Question: Our setup runs vcredist_x86.exe with Parameter <URL>. This works on all of our test systems, but unfortunately the installation still shows a message on a customer computer.
Please look at the image below - does anyone guess or know the origin of this message? I couldn't find anything here and on Google, <URL> but not on the German.
InnoSetup has full administrative rights and lauches vcredist_x86.exe version 9.0.21022.8 in its [Run] section. Our application is not written in VC, but used the GAUSS Run-Time Engine which is.

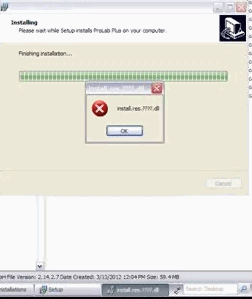
Answer: I had the same problem, whe tried to install vcredist_x86 with different from OS language (Windows 2003 Eng and vncredist Rus), when i download vcredist with proper language, it install successfully.
Also, you can see install log in %TEMP%\dd_vcredist*.txt
In my case it was said:
'''
[06/29/12,13:10:31] ========== Logging started ==========
[06/29/12,13:10:31] =====================================
[06/29/12,13:10:31] Failed to set lang to requested lang code 1033
[06/29/12,13:10:31] Failed to set lang to OS language 1033
[06/29/12,13:10:31] ***ERROR EVENT*** : Failed last resort to set lang to ENU - no resources
[06/29/12,13:10:36] =========== Logging ended ===========
[06/29/12,13:10:36] =====================================
'''